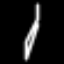
Label: angel